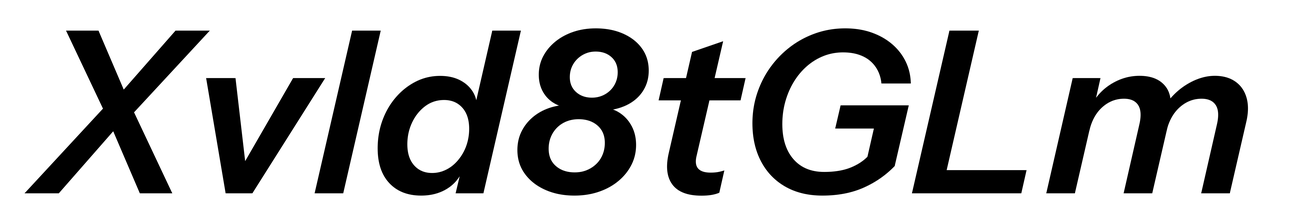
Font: InstrumentSans-Italic_SemiBold_Italic